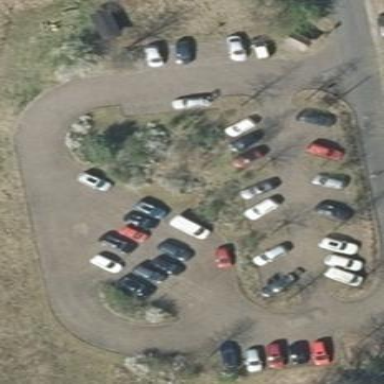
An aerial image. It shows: Parking available on the street side.